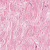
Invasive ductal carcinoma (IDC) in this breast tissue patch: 0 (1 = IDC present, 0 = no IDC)